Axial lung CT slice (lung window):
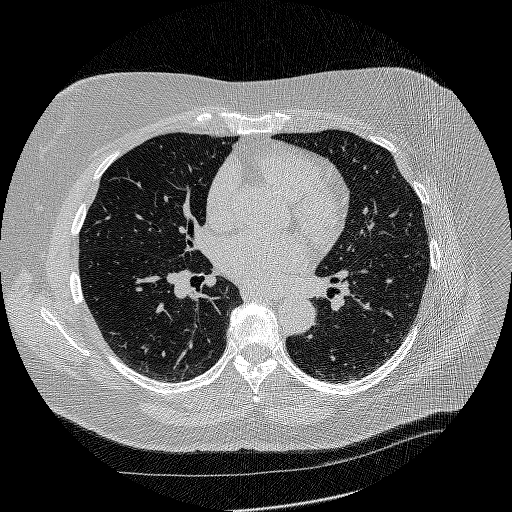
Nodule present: no